Field crop: maize
Growth stage: 2
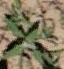
Species: atriplex